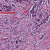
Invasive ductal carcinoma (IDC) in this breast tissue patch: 1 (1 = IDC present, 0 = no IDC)